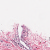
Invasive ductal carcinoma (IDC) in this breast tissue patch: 0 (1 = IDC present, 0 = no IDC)